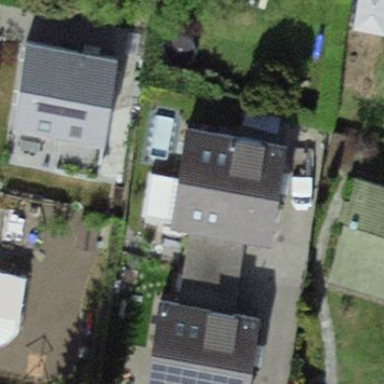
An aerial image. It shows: Detached building.